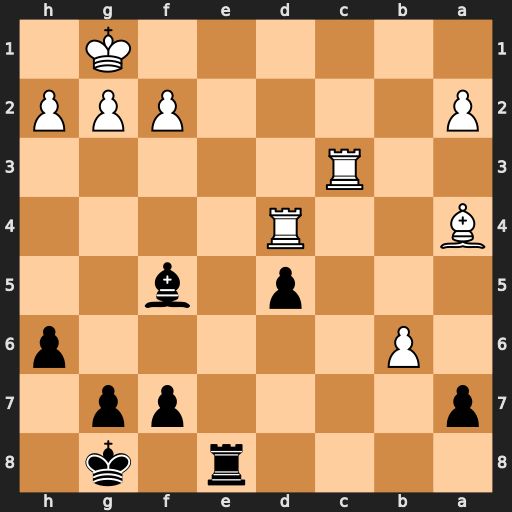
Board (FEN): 4r1k1/p4pp1/1P5p/3p1b2/B2R4/2R5/P4PPP/6K1
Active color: b
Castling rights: -
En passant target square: -
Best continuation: Re1#